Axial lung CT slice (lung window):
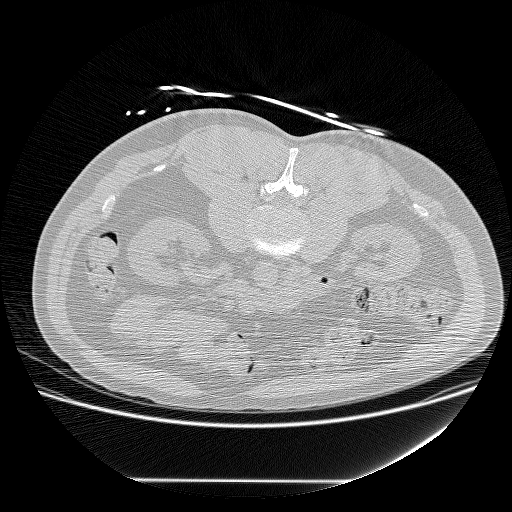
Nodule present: no